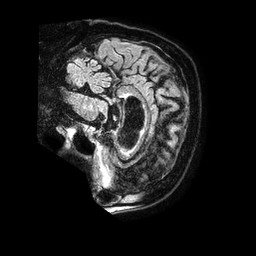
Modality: FLAIR
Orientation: sagittal
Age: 65
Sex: male
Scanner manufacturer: philips
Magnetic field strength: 1.5 T
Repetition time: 4.8 s
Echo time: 0.3 s